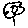
Label: flower